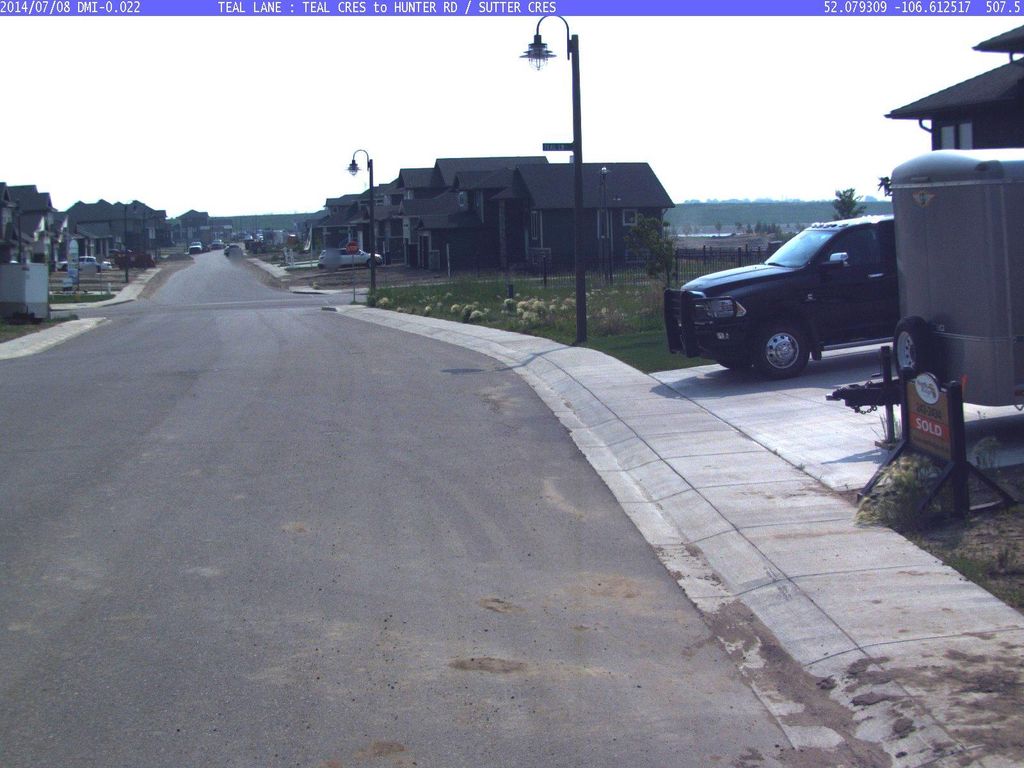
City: saskatoon